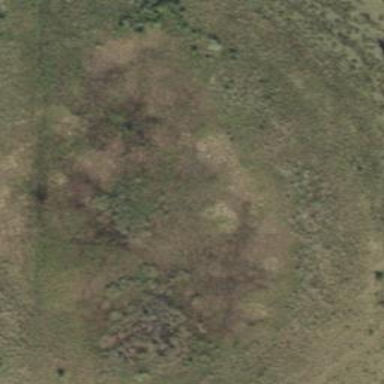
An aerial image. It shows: Marshy wetland area.